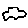
Label: car